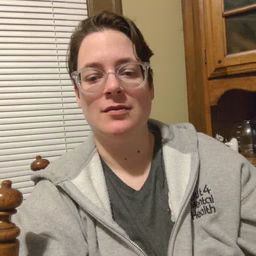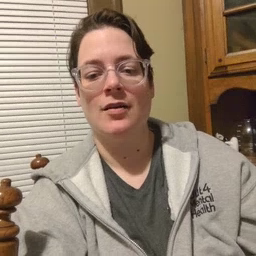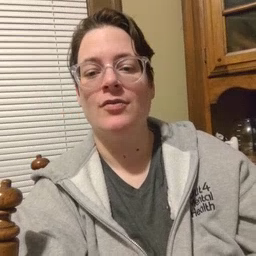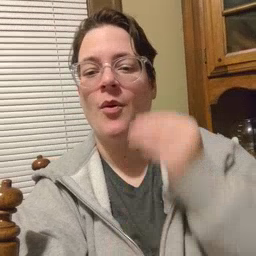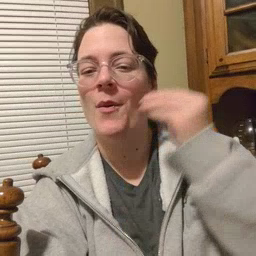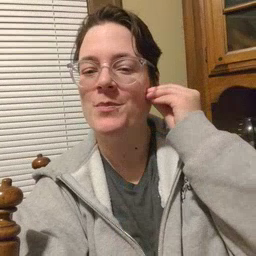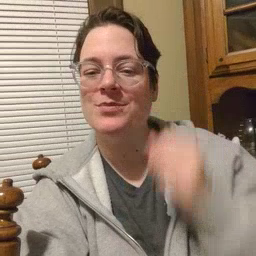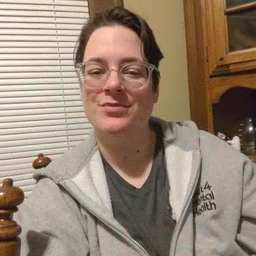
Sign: home